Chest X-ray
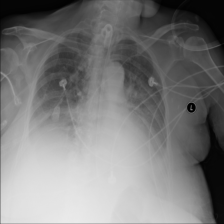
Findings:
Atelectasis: negative
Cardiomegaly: negative
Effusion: negative
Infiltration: negative
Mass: negative
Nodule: negative
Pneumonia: negative
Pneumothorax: negative
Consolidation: negative
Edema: negative
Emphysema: negative
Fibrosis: negative
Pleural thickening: negative
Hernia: negative